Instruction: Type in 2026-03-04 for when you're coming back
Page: home
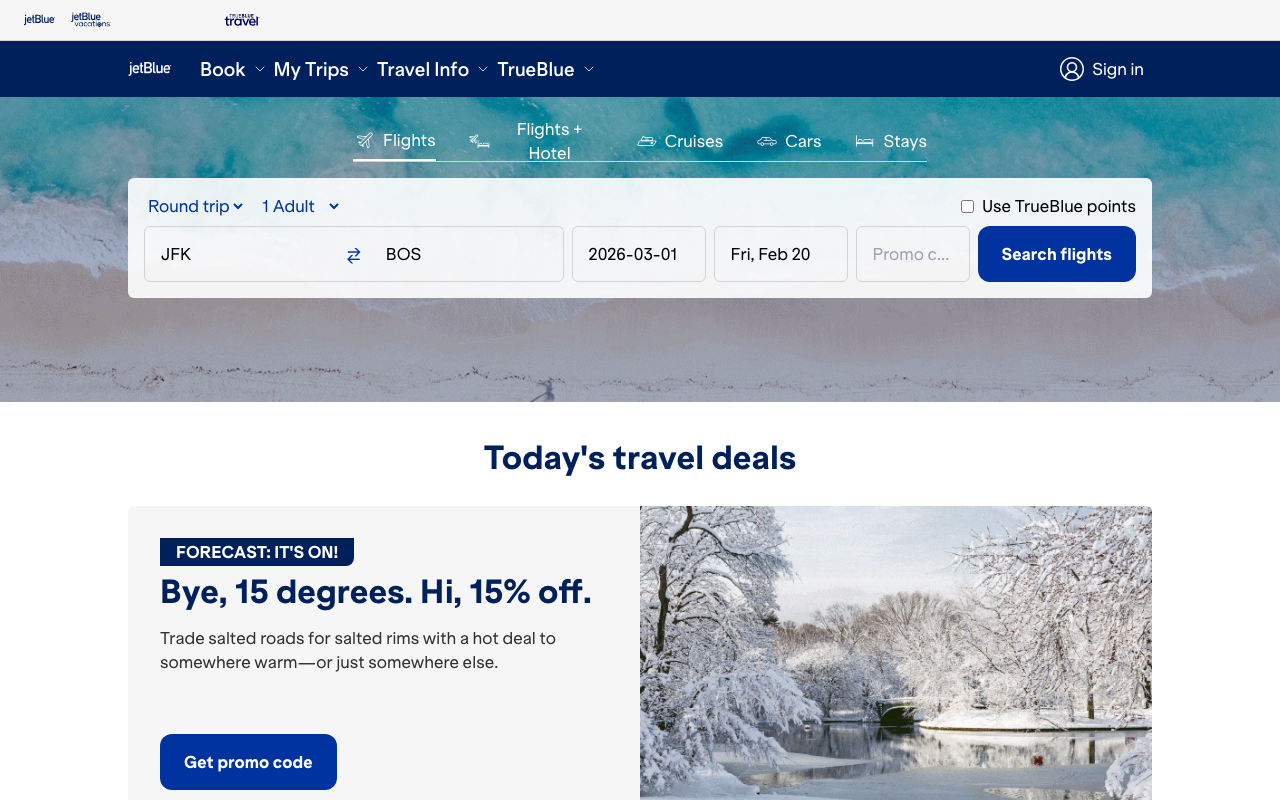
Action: type